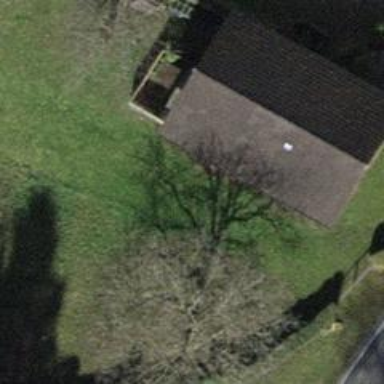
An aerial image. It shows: Shed building.